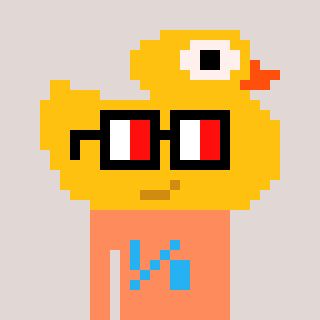
a pixel art character with square glasses with black frames and red eyes, a ducky-shaped head and a peachy-colored body on a warm background